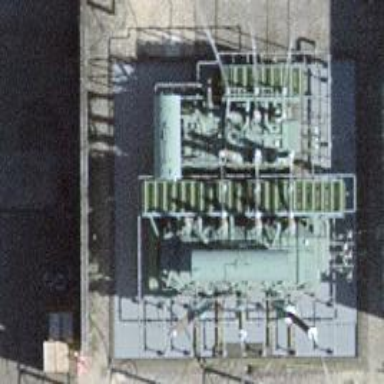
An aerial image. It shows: Outdoor main transformer.